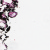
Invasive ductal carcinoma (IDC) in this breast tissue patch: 0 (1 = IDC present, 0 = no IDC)